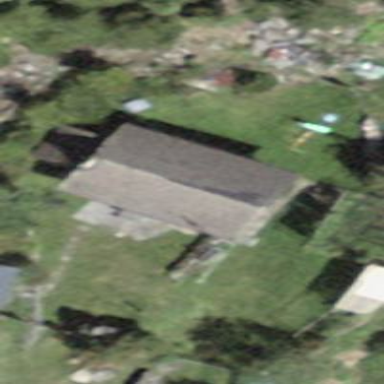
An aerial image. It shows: Simple house.